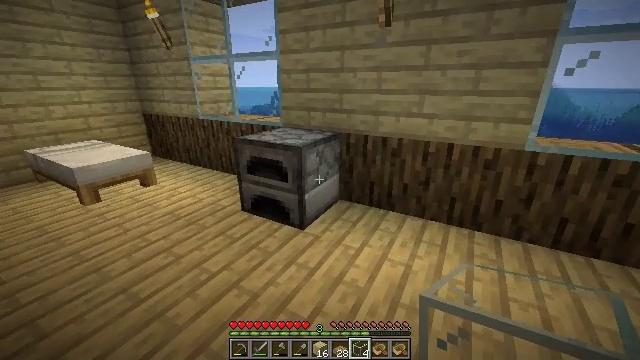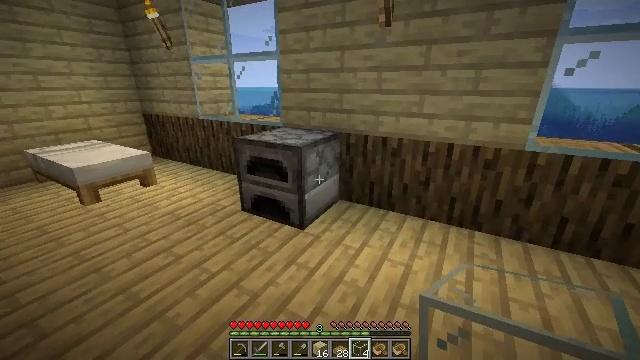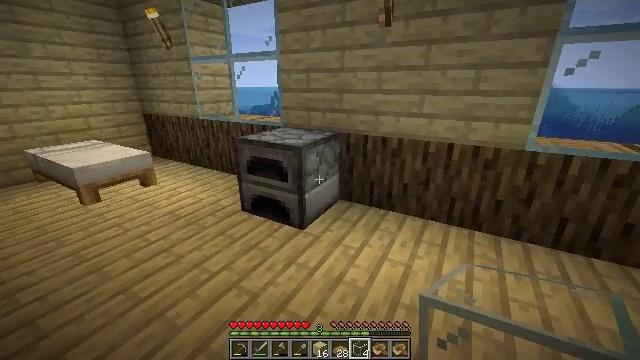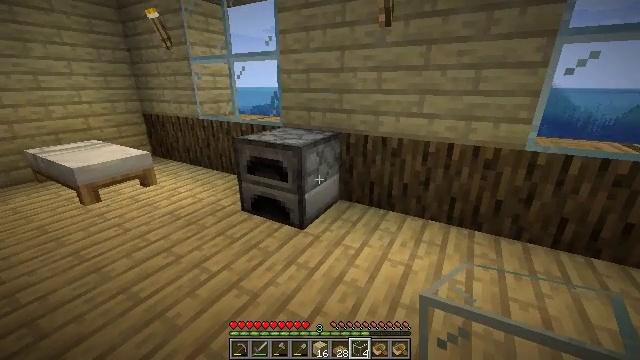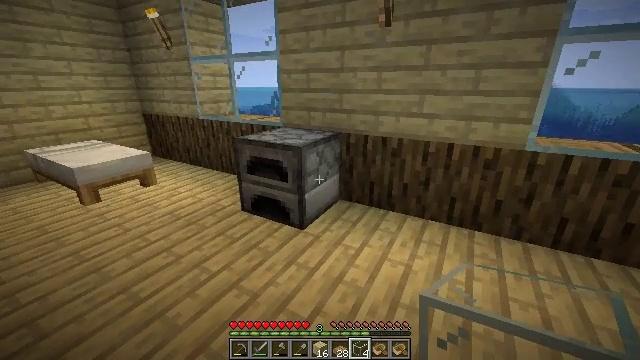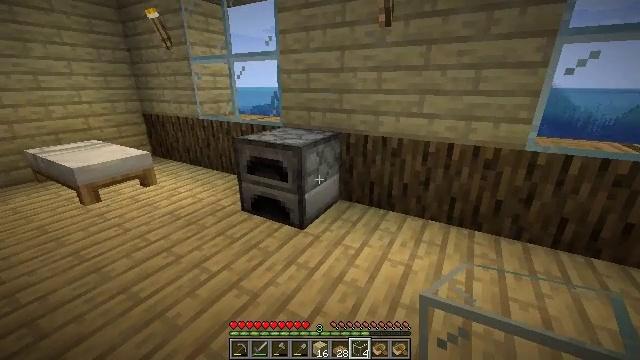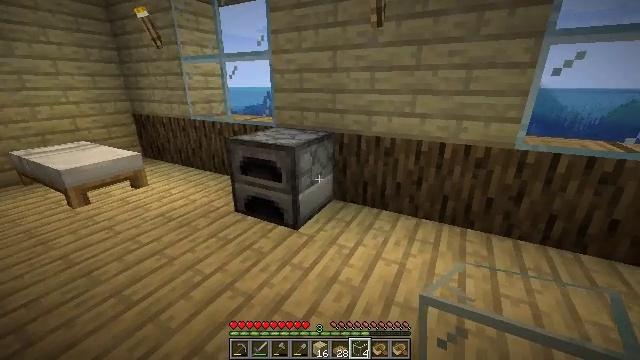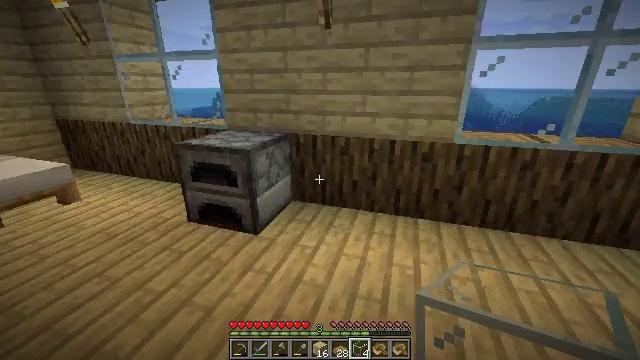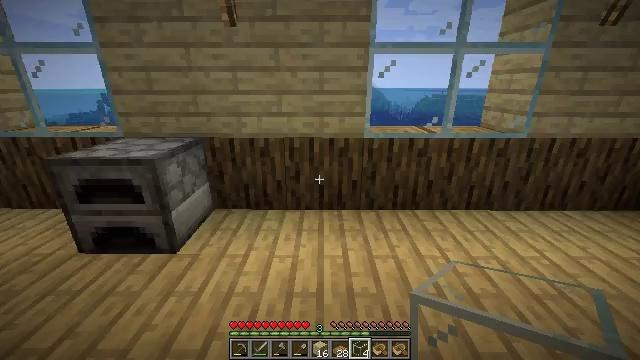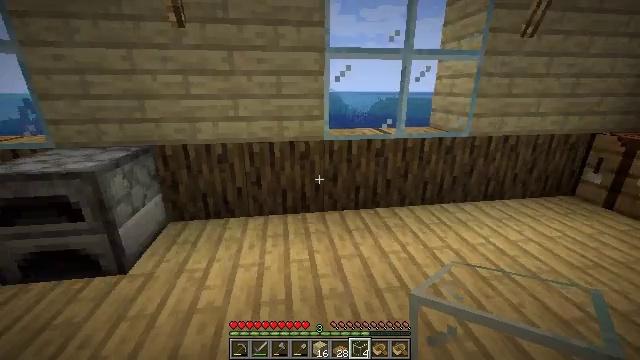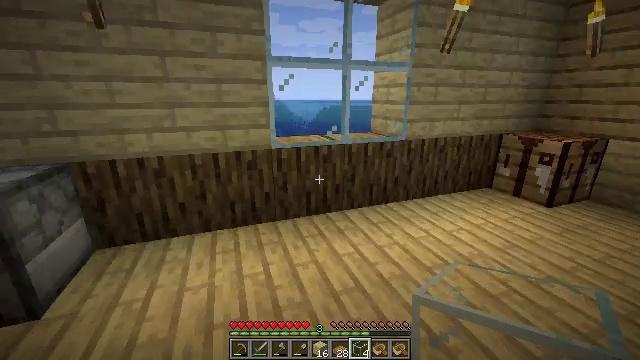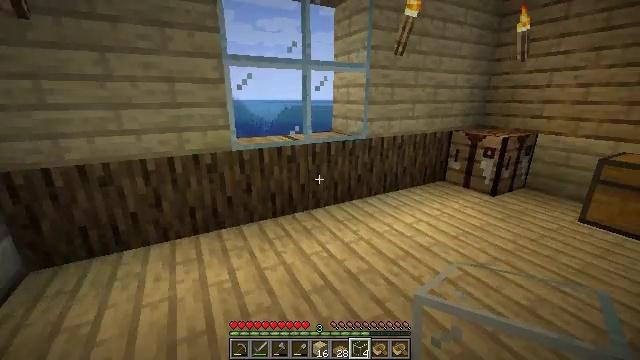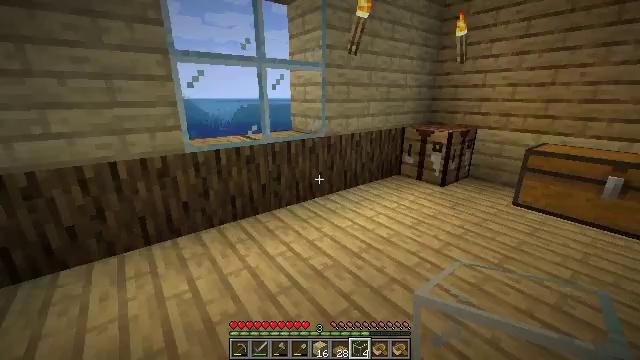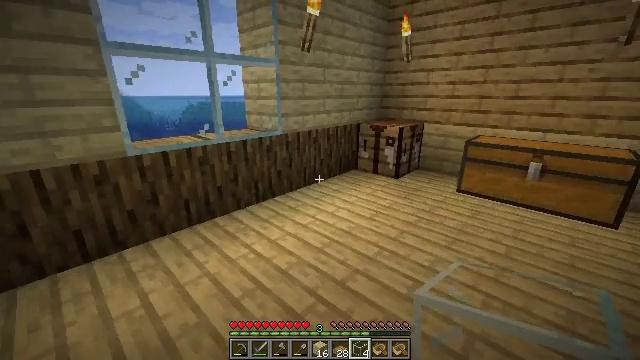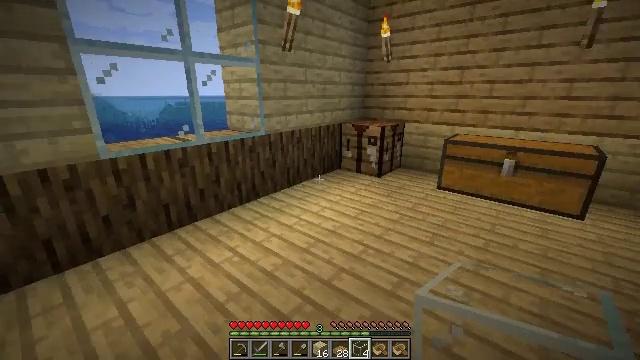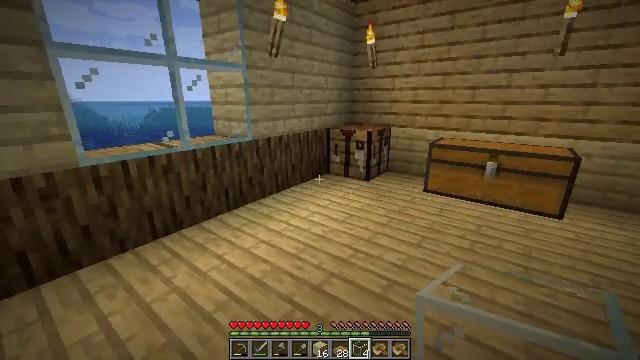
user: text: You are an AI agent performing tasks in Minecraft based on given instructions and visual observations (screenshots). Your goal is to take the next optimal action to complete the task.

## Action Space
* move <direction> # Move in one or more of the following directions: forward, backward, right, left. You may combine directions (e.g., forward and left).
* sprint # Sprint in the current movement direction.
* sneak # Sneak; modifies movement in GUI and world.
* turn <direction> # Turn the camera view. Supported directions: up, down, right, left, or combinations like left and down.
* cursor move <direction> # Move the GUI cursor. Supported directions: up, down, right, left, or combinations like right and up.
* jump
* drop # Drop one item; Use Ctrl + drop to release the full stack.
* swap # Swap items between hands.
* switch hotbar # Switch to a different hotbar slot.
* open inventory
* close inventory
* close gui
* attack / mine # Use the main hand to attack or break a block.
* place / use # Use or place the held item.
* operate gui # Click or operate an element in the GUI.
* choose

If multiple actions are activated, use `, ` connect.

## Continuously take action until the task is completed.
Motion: motion action
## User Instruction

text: Collect sugar cane near water sources.
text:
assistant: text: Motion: no_op
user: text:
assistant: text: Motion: no_op
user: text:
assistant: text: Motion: no_op
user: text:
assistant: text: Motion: no_op
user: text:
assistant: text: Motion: no_op
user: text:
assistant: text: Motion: turn right
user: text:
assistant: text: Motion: turn right
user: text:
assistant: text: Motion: turn right
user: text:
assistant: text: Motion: turn right
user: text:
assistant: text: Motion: turn right and up
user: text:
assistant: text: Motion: turn right
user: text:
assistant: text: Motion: turn right
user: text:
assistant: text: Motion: turn right
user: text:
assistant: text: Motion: turn right
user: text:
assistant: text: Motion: turn right and up
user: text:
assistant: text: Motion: turn right and up
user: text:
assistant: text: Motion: no_op
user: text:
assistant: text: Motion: turn right and up
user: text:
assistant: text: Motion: no_op
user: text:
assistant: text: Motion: turn right and up
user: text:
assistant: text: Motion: no_op
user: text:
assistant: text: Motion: no_op
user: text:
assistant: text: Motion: no_op
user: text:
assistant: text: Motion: no_op
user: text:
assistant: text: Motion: no_op
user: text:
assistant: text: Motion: no_op
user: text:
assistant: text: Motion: no_op
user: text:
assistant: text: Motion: no_op
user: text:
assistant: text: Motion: no_op
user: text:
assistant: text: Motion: no_op